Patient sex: M
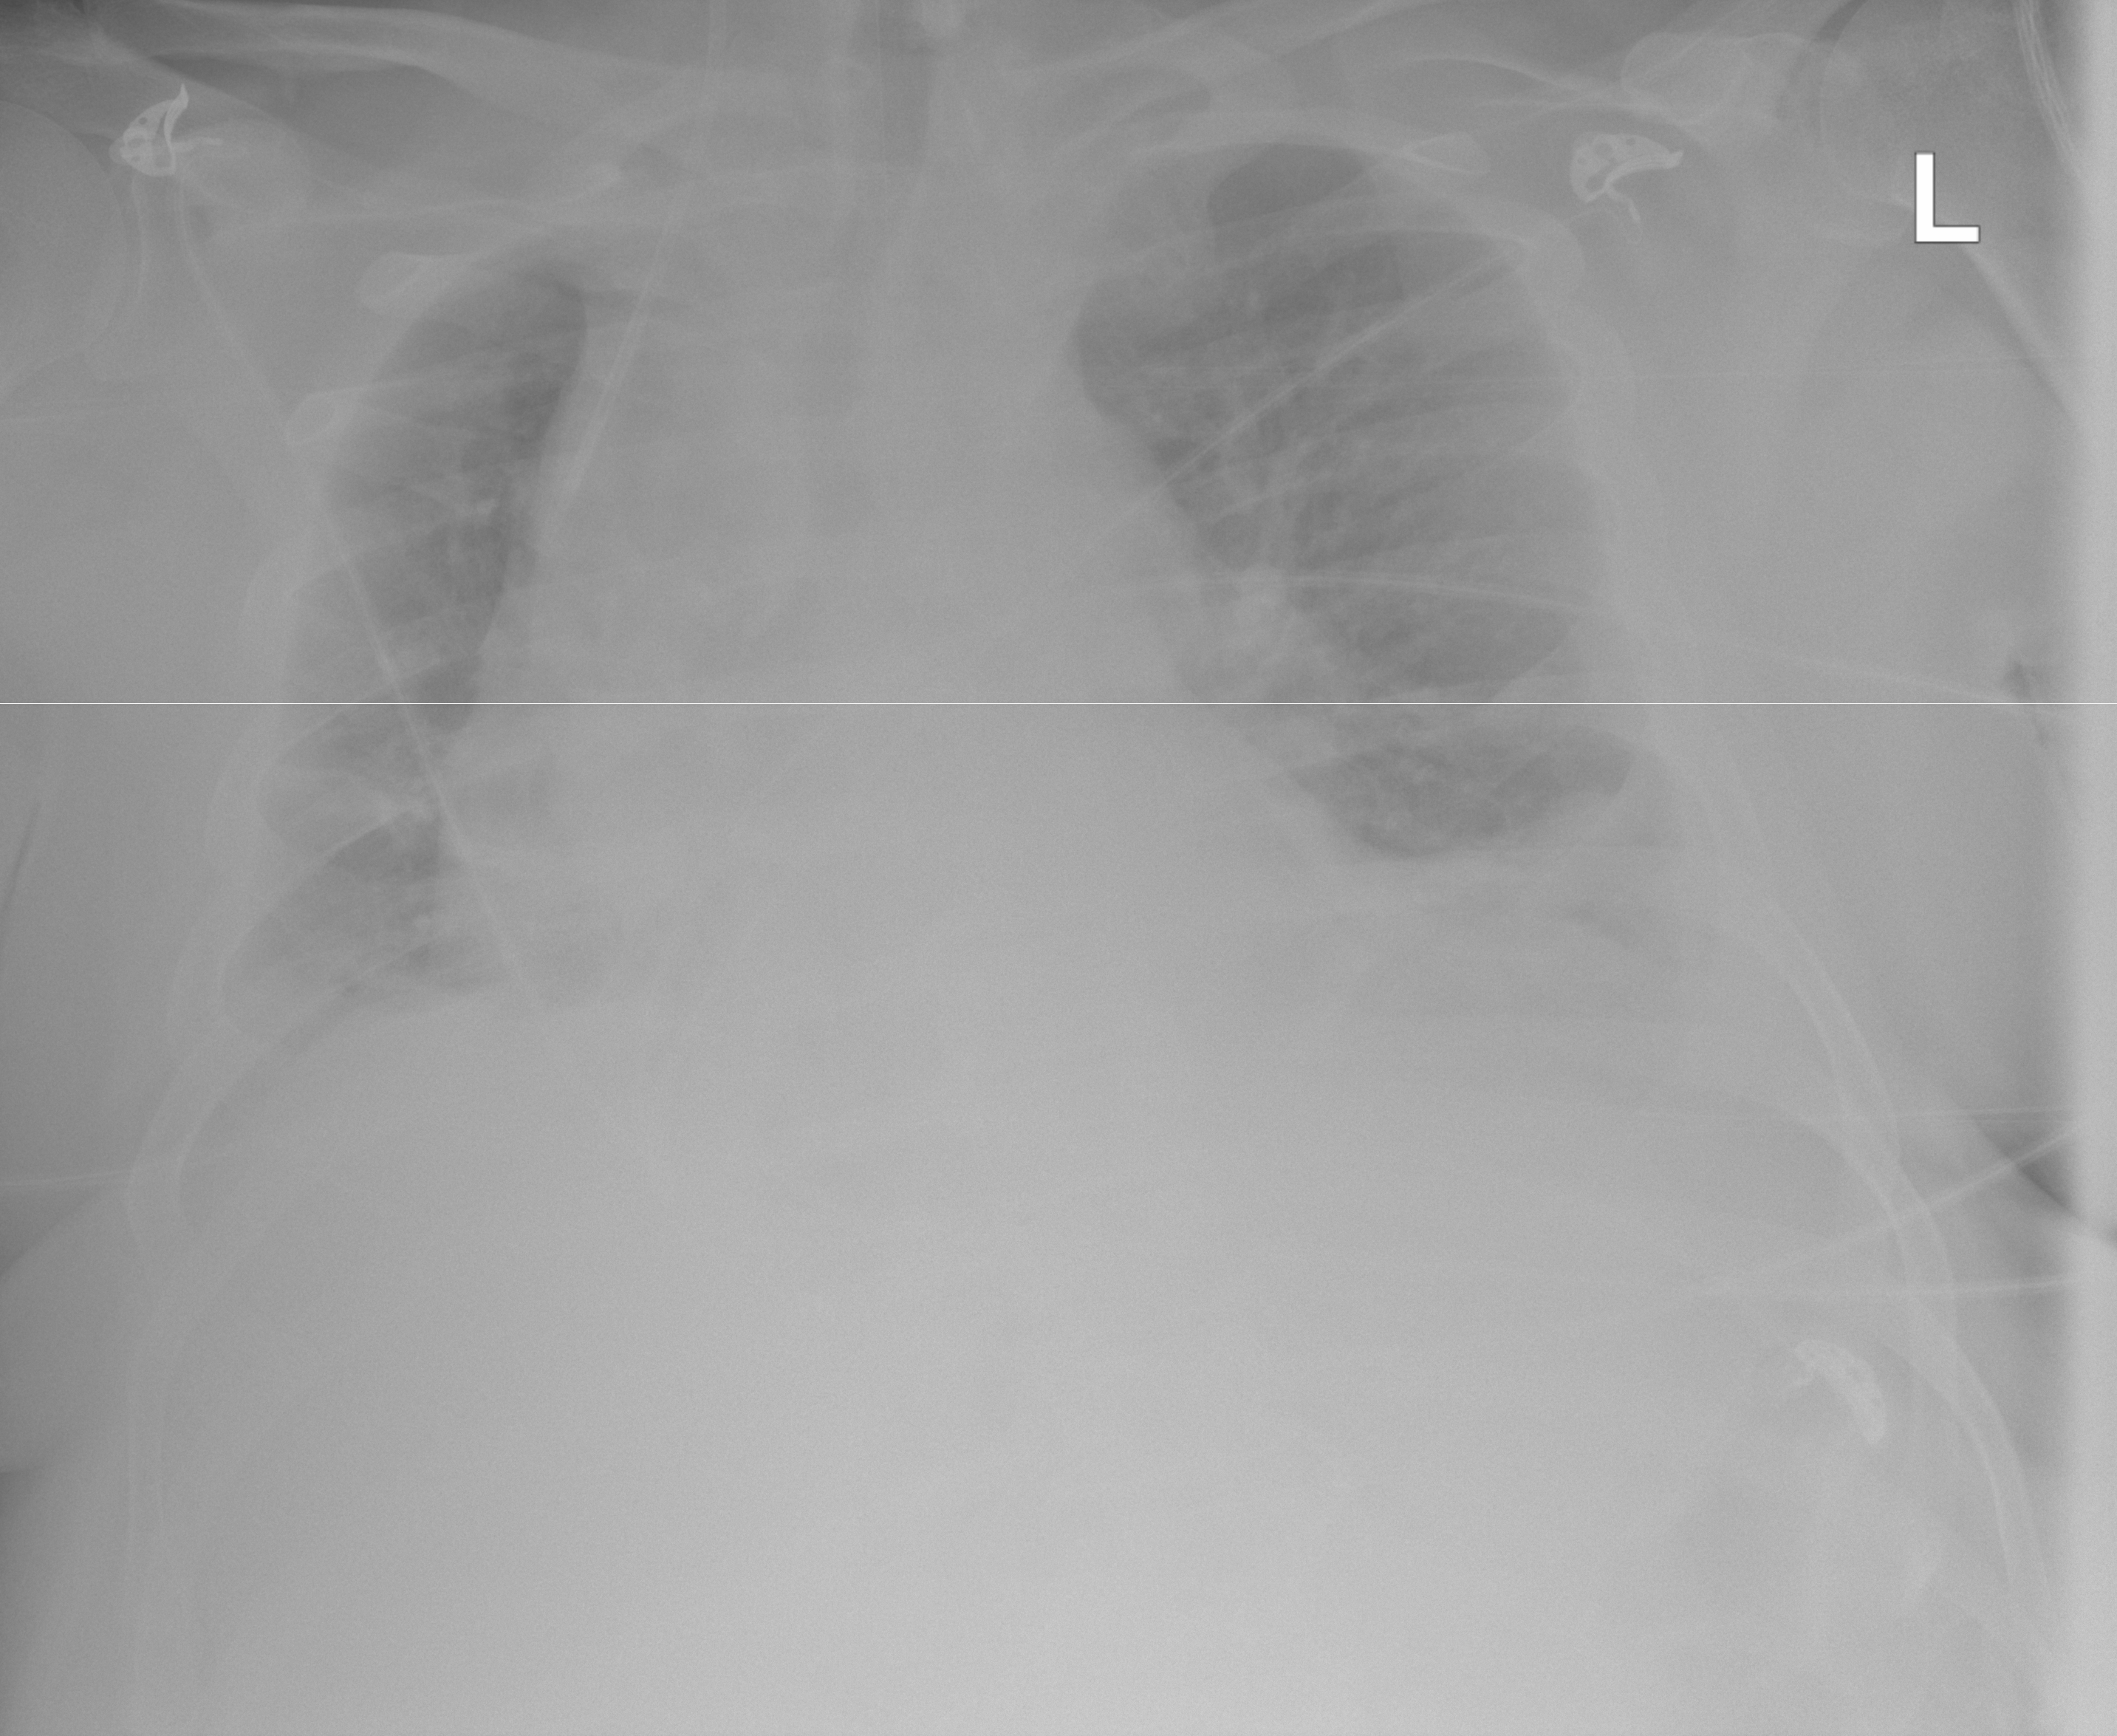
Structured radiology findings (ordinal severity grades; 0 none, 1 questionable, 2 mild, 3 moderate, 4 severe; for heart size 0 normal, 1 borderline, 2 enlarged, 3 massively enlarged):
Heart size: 2
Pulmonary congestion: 0
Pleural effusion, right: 0
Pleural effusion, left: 0
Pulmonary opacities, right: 0
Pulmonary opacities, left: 0
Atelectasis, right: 2
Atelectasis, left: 2